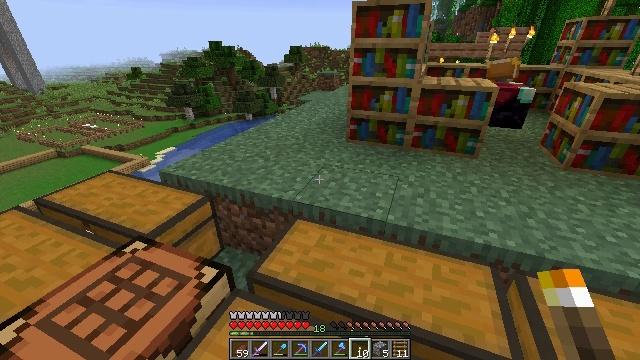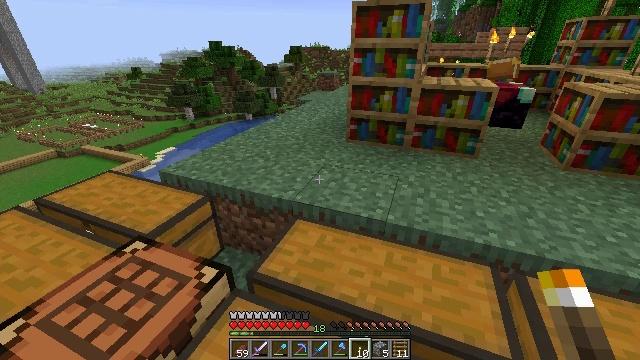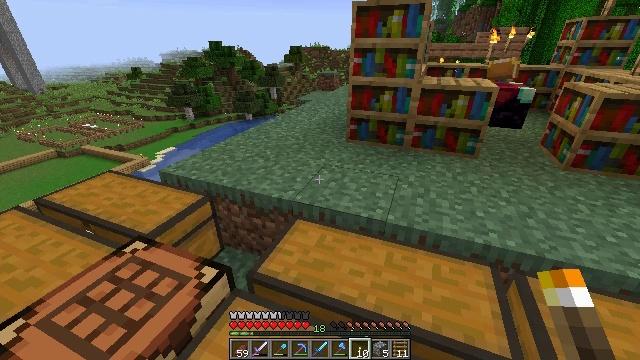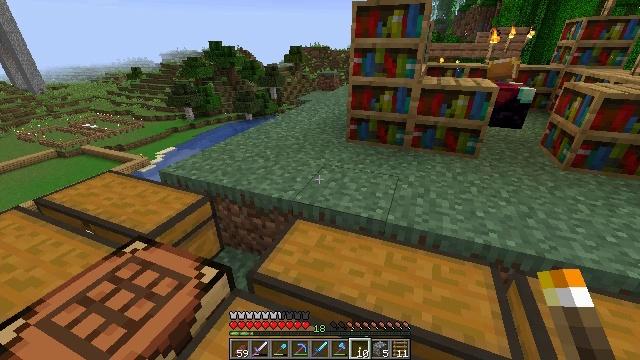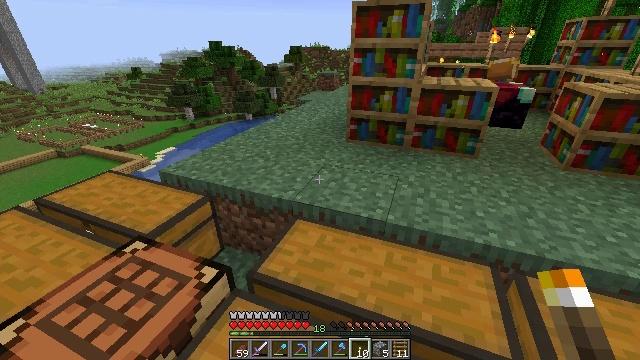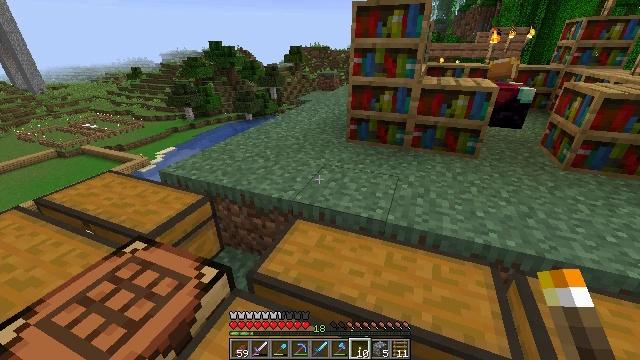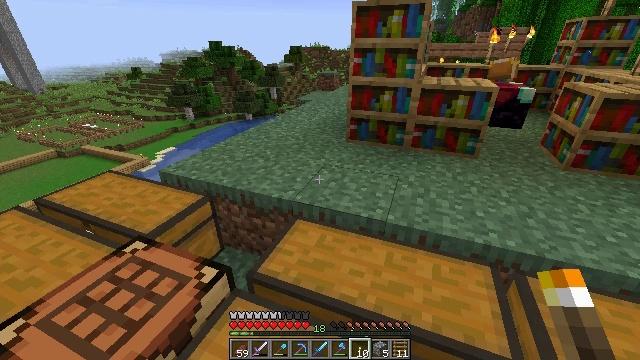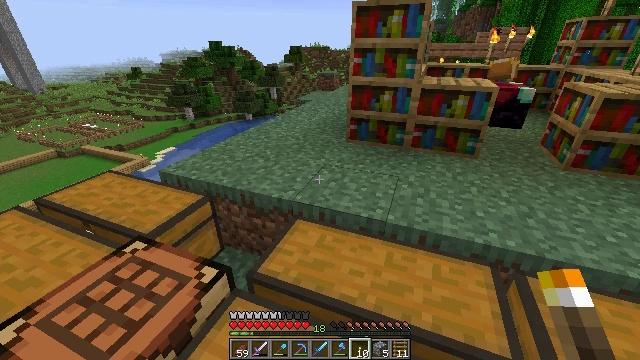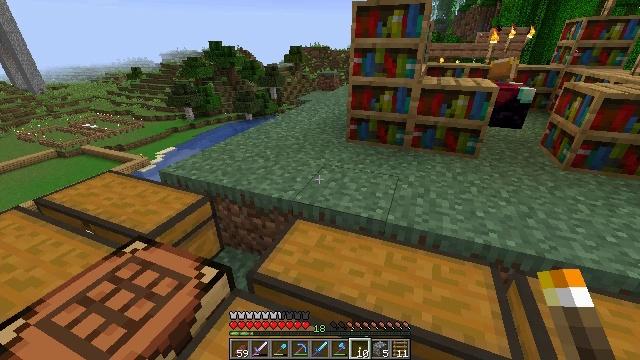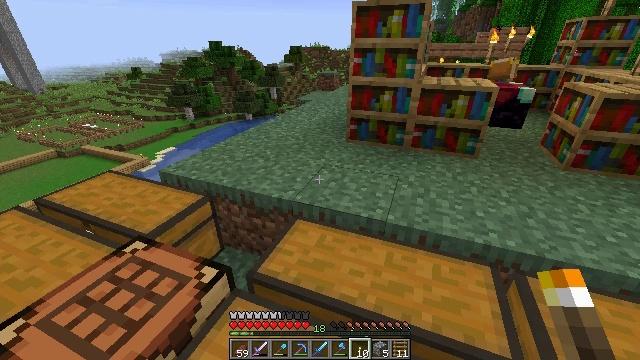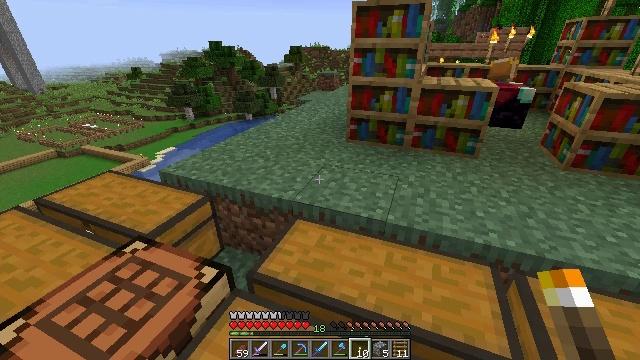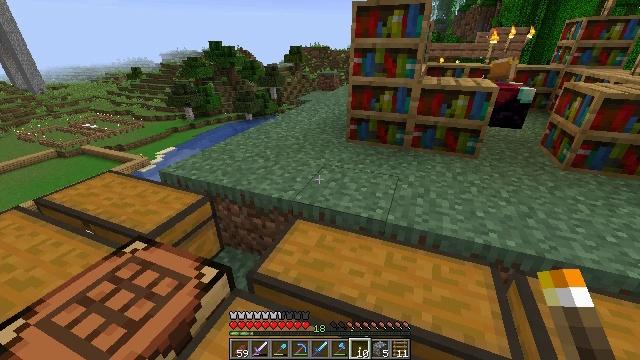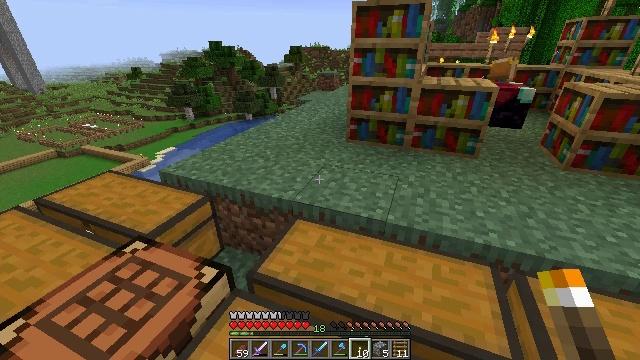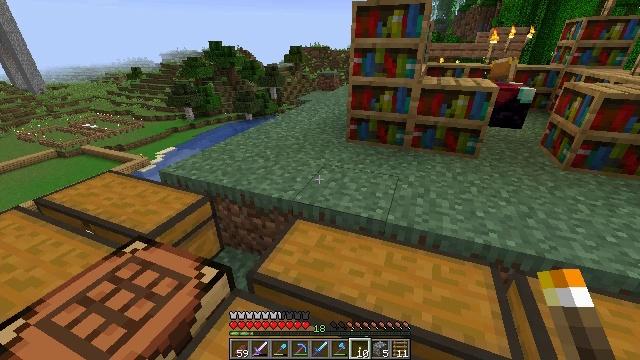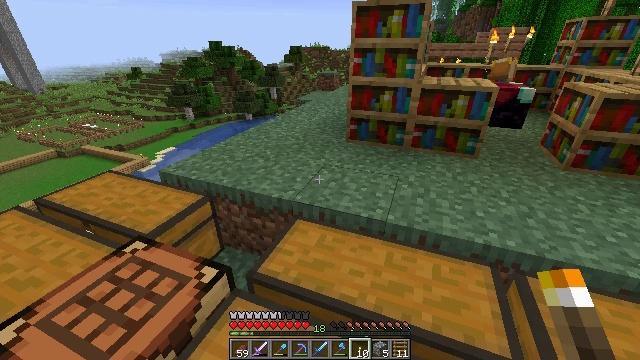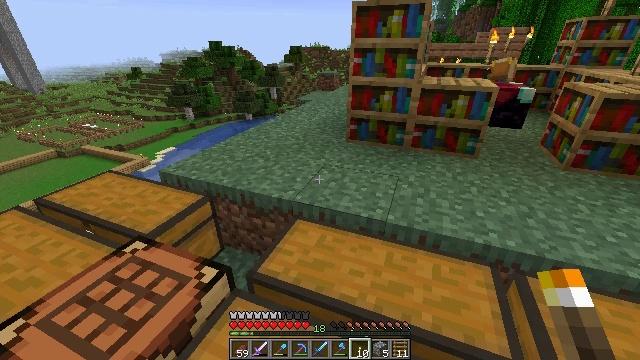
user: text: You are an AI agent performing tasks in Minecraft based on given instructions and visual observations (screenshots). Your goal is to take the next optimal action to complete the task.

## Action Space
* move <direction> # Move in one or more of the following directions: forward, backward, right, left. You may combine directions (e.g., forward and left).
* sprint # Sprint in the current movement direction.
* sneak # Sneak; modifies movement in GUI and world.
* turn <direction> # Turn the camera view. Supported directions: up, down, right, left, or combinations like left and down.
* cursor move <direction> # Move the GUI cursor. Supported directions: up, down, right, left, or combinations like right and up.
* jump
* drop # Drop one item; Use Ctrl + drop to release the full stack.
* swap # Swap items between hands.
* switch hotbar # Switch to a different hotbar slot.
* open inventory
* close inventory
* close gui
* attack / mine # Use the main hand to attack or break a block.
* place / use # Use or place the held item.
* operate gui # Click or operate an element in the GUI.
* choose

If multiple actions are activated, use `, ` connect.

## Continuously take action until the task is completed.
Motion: motion action
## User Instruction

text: Remove the furnace from its place.
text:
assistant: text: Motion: no_op
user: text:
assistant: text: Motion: no_op
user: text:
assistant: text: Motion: no_op
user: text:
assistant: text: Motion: no_op
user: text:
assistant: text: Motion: no_op
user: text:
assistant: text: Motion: no_op
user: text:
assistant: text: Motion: no_op
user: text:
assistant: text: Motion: no_op
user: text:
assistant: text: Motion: no_op
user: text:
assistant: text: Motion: no_op
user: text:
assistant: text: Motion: no_op
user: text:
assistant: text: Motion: no_op
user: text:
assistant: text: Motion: no_op
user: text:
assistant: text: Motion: no_op
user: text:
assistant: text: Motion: no_op
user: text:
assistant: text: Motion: no_op
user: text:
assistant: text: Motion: no_op
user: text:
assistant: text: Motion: no_op
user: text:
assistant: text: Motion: no_op
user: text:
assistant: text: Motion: no_op
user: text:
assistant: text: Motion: no_op
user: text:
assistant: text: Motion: no_op
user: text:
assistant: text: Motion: no_op
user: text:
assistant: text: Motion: no_op
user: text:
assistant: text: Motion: no_op
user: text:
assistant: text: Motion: no_op
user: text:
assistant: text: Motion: no_op
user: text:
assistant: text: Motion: no_op
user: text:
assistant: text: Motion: no_op
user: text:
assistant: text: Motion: no_op